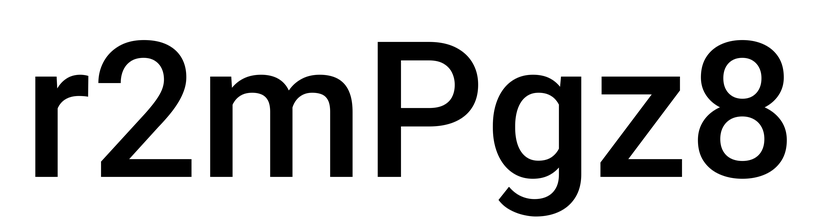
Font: Roboto_Medium